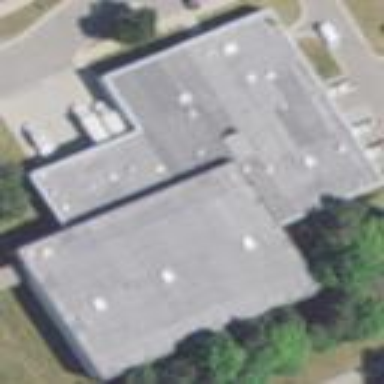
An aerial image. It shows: Hospital building.